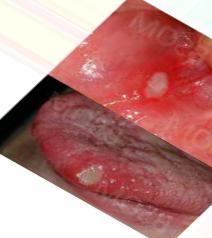
Condition: Mouth Ulcer